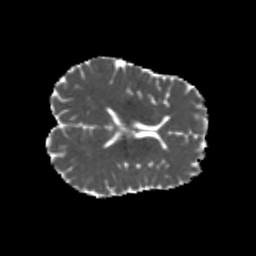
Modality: MD
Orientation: axial
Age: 25
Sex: male
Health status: healthy
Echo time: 0.074 s